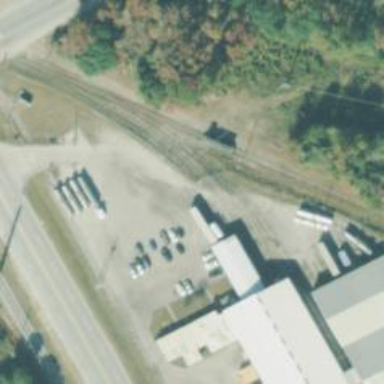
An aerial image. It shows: Rail spur service.